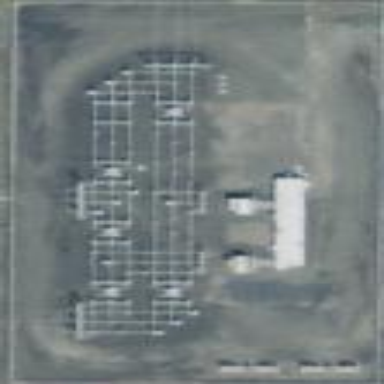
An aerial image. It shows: Fence enclosing minor distribution power substation.